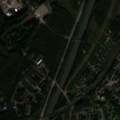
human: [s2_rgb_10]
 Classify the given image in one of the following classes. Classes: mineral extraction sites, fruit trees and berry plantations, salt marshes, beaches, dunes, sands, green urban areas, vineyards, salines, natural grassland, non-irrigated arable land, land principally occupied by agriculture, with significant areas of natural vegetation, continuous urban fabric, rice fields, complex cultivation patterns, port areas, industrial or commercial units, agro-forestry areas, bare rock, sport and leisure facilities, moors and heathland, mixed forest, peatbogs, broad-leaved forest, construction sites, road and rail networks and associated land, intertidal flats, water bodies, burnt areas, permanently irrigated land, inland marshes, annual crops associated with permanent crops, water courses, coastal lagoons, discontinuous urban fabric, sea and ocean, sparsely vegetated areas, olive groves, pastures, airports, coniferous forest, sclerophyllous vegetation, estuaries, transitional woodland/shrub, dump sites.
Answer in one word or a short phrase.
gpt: discontinuous urban fabric, industrial or commercial units, coniferous forest, mixed forest